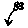
Label: flower